Question: In my Inno setup script, I have this line:
'''
[Files]
Source: C:\CLIENTS\ACSORDER\DeployAcsOrder\installSQL\*; DestDir: "{code:GetDir|0}\installSQL";
[Run]
Filename: {code:GetDir|0}\installSQL\installSQL.bat Parameters: {code:GetDir|0}\installSQL; Description: {cm:LaunchProgram,LumisTraiteur}; StatusMsg: Installation SQL serveur...; Flags: runhidden
'''
'''
[Code]
var
DirPage: TInputDirWizardPage;
function GetDir(Param: String): String;
begin
Result := DirPage.Values[StrToInt(Param)];
end;
procedure InitializeWizard;
begin
{ create a directory input page }
DirPage := CreateInputDirPage(
wpSelectDir, 'Moteur base de donnees', 'Choisir un emplacement de destination du setupSQL', 'SubCaption', False, '');
{ add directory input page items }
DirPage.Add('Repertoire installation SQL');
{ assign default directories for the items from the previously stored data; if }
{ there are no data stored from the previous installation, use default folders }
{ of your choice }
DirPage.Values[0] := GetPreviousData('Repertoire installation SQL', 'C:');
end;
procedure RegisterPreviousData(PreviousDataKey: Integer);
begin
{ store chosen directories for the next run of the setup }
SetPreviousData(PreviousDataKey, 'Directory1', DirPage.Values[0]);
end;
...
'''
But when the the installation is finished, it pop up an error saying:
> Unable to execute file:
C:
olderIchoose\installSQL.bat Parameters: C:
olderIchoose\CreateProcess failed; code 2.
The system cannot find the file specified.

When I go to 'C:
olderIchoose', the 'installSQL.bat' is right there, when I try with a cmd start and the parameter, it works... why would it say it can't find the file?
I want to launch my batch with as parameter the name of the folder my bach is (not sure to be clear...)
Thank you.
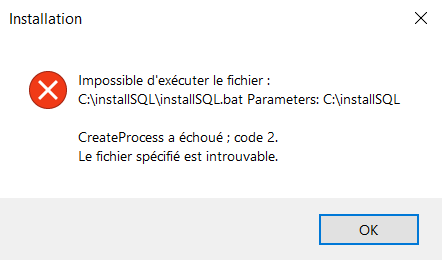
Answer: You are missing a semicolon before the 'Parameters:'. So it is considered to be a part of the batch file path.
It should be:
'''
[Run]
Filename: {code:GetDir|0}\installSQL\installSQL.bat; Parameters: ...
'''